Aerial crown-view tile of a tropical tree (Barro Colorado Island, Panama), acquired 20250818:
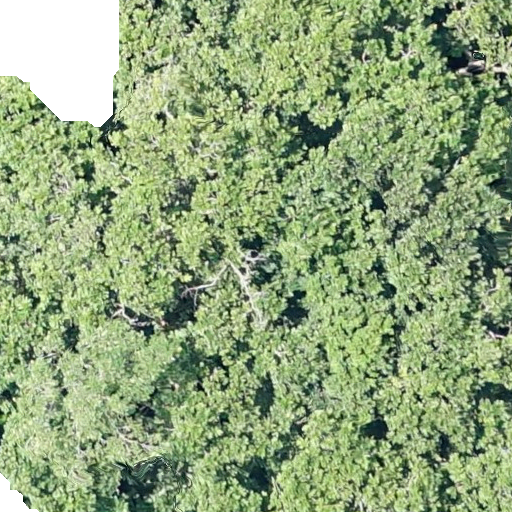
Species: Anacardium excelsum
GBIF accepted scientific name: Anacardium excelsum
Crown area: 652.16 m²